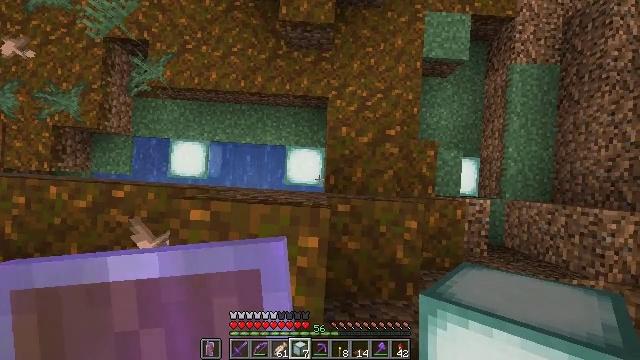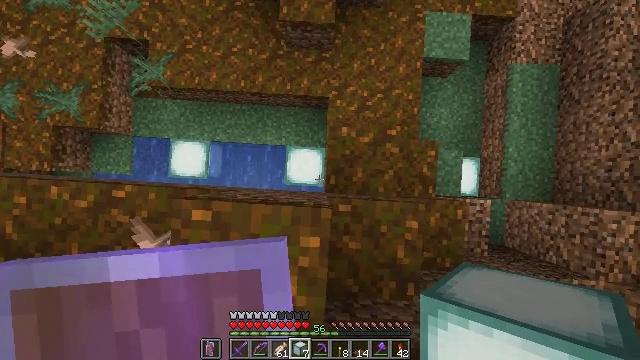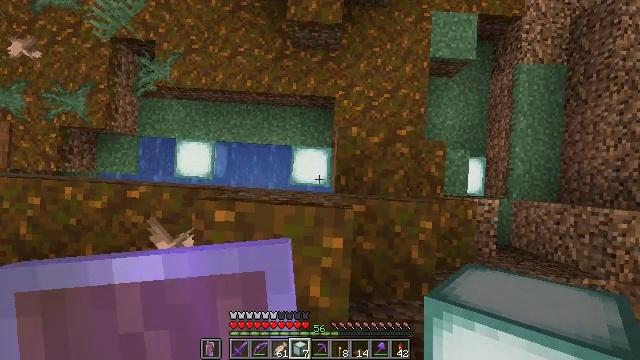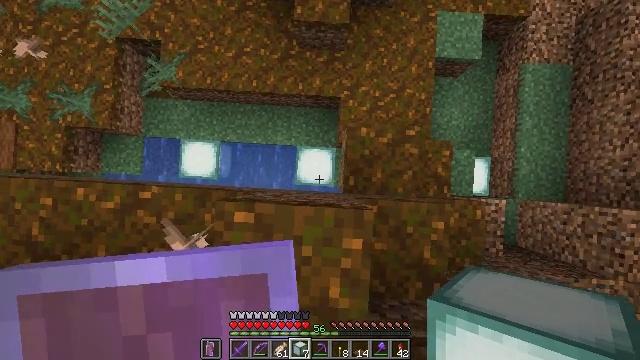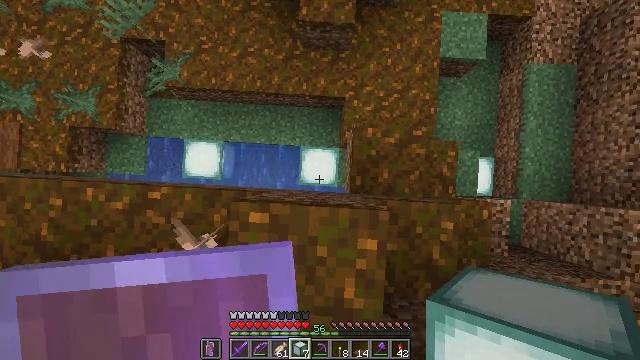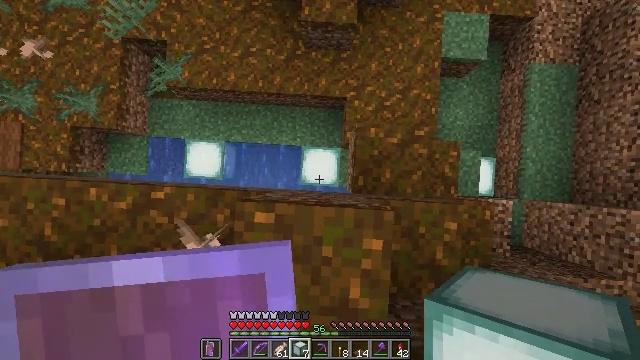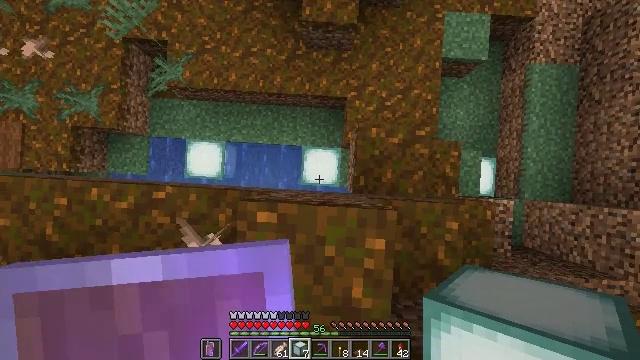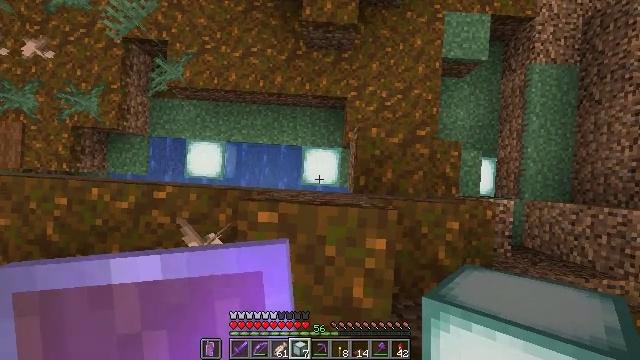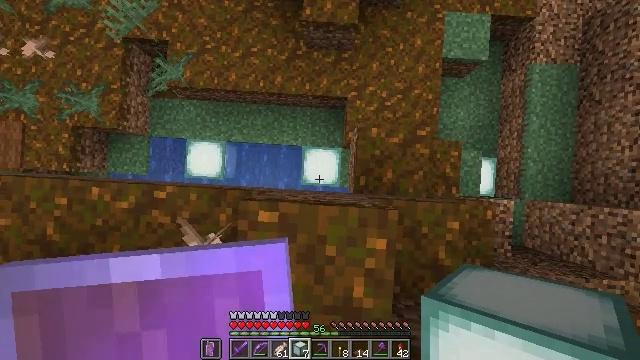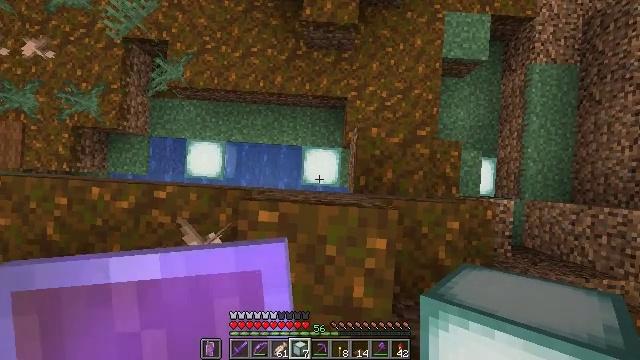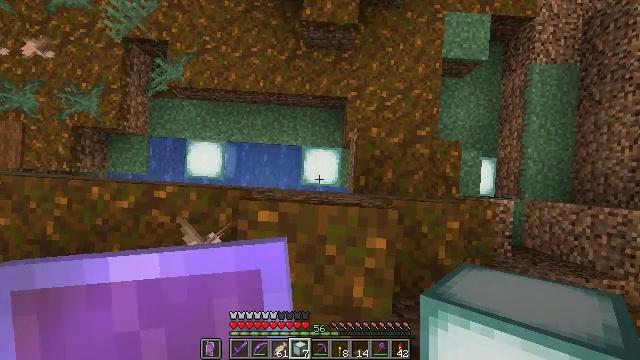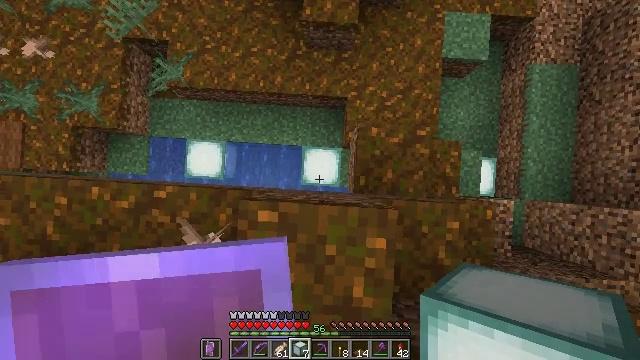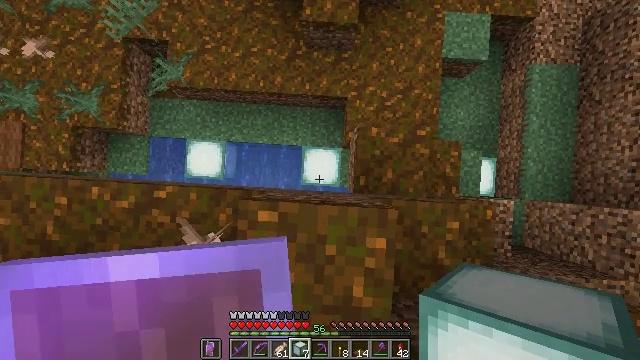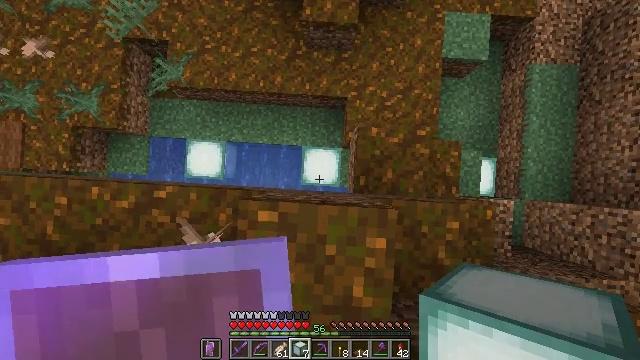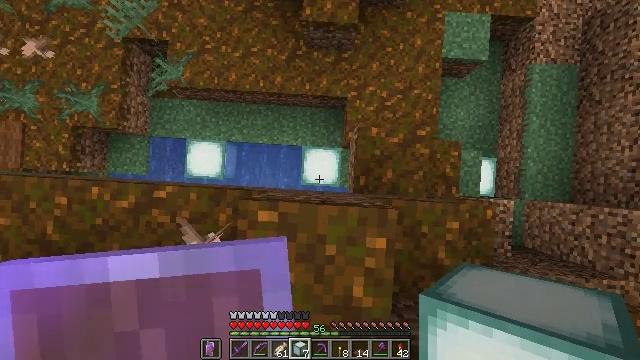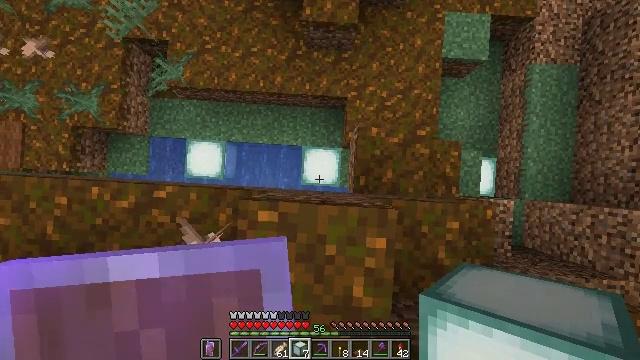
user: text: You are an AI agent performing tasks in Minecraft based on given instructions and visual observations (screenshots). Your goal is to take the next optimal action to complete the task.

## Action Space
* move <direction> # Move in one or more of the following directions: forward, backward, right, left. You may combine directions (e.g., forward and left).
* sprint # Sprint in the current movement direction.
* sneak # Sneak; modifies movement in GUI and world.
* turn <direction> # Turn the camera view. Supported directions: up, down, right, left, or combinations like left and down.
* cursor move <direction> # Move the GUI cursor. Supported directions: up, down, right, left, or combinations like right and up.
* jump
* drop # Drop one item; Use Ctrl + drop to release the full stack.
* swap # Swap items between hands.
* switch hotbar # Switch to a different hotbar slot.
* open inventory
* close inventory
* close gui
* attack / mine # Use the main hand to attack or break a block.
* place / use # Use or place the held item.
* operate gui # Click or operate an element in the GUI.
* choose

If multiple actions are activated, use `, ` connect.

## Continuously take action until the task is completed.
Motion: motion action
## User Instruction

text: Gather the sea lantern with a pickaxe.
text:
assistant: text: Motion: move left
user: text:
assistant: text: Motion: move left
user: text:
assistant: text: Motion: no_op
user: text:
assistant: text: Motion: no_op
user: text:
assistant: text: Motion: no_op
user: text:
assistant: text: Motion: no_op
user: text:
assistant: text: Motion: no_op
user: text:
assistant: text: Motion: no_op
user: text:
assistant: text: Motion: no_op
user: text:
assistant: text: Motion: no_op
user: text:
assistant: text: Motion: no_op
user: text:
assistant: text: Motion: no_op
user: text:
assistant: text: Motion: no_op
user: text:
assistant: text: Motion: no_op
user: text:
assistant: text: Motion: no_op
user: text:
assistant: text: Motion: no_op
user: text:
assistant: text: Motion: sneak
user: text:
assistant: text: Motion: sneak
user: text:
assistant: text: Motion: sneak
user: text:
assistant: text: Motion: sneak
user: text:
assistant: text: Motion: sneak
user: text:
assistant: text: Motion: sneak
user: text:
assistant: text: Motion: sneak
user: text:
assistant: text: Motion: sneak
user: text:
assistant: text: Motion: move right, sneak
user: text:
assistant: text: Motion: move right, sneak, turn right
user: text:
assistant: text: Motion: move right, sneak, turn right
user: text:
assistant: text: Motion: move right, sneak, turn right
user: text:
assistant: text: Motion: move right, sneak
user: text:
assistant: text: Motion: move right, sneak